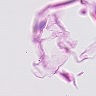
Metastatic tissue present: no